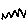
Label: zigzag